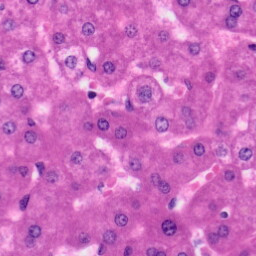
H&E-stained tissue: Liver